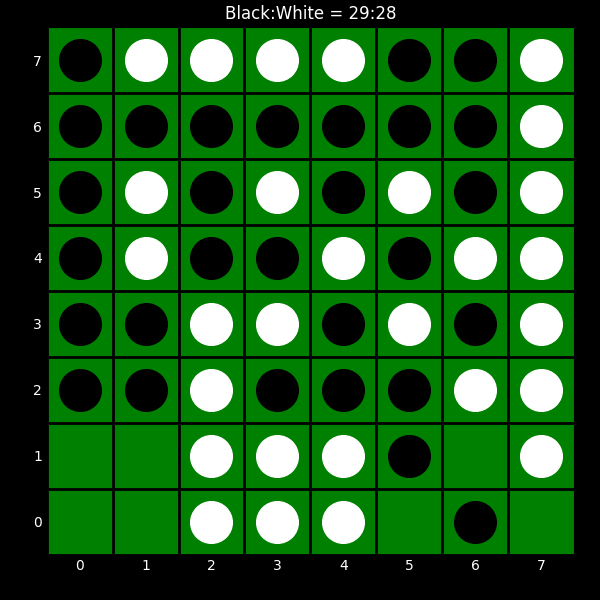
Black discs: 29
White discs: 28